Field crop: tomato
Growth stage: 1
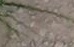
Species: cyperus